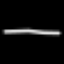
Label: line